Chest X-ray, AP view. Patient: 31 years old, sex F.
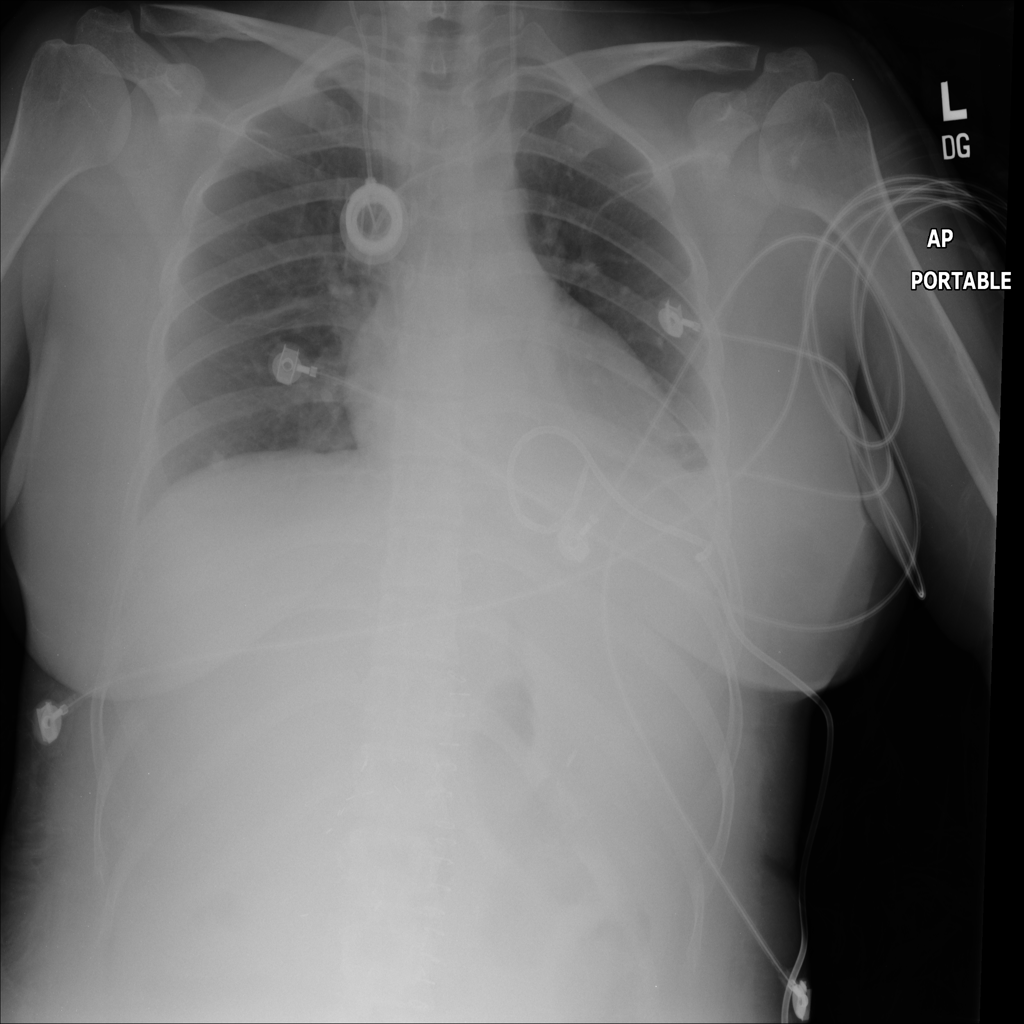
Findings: Atelectasis, Edema, Effusion, Nodule